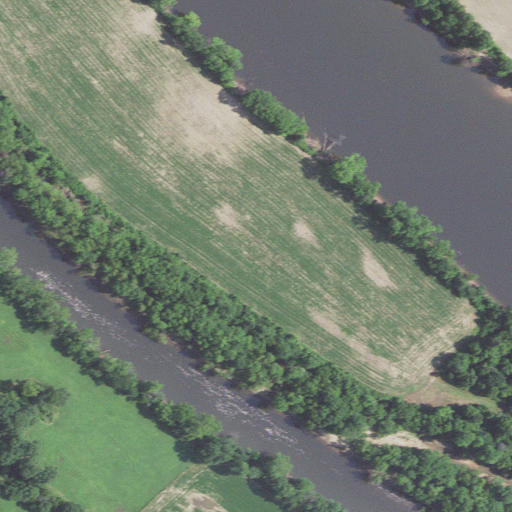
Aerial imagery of island in Missouri named Jones Island containing cultivated crops, open water, woody wetlands, deciduous forest, pasture, mixed forest, and herbaceous wetlands